Interaction volume radius: 5 \u00c5
Interaction volume height: 25 \u00c5
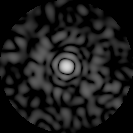
Disorder parameter: 0.8724